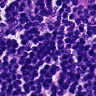
Metastatic tissue present: no